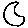
Label: moon